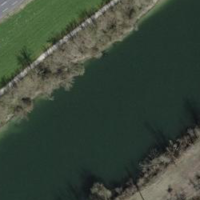
EUNIS habitat code: 15
Species observed at this site:
Lithospermum officinale